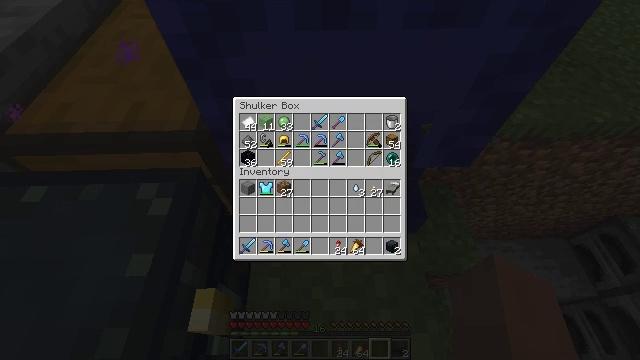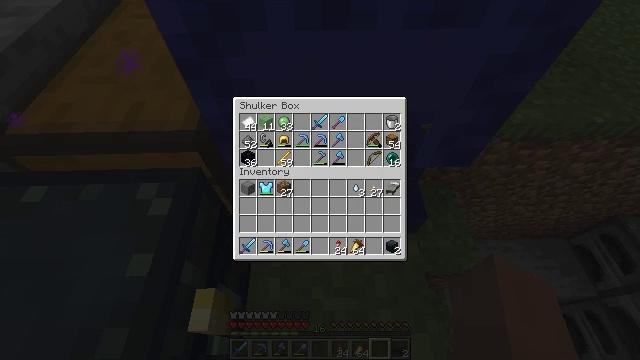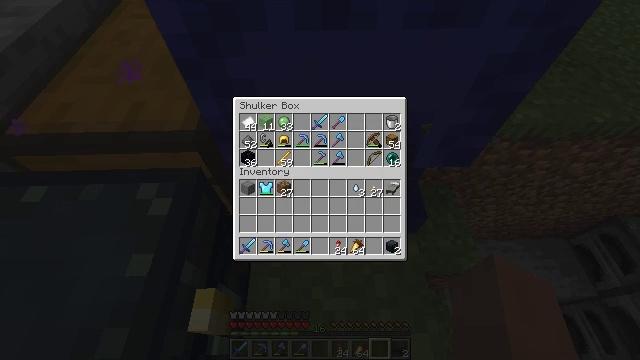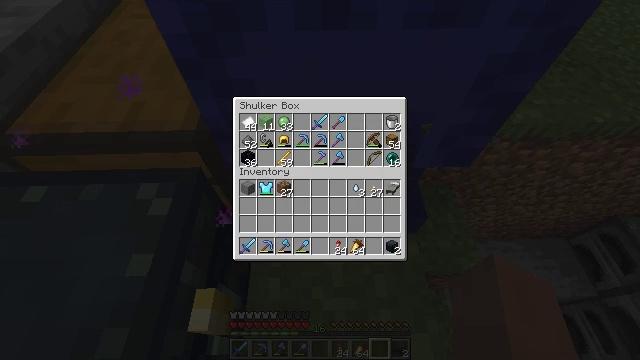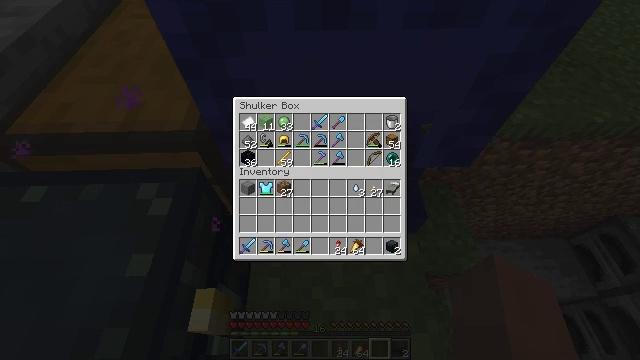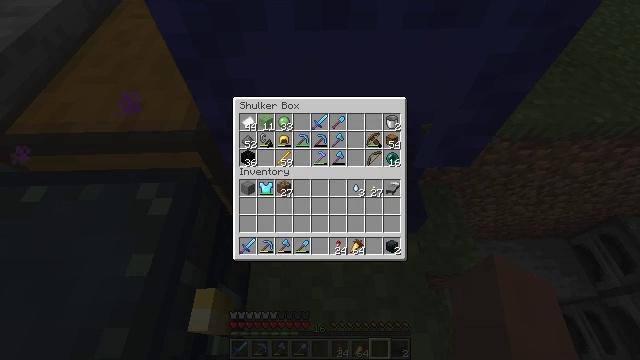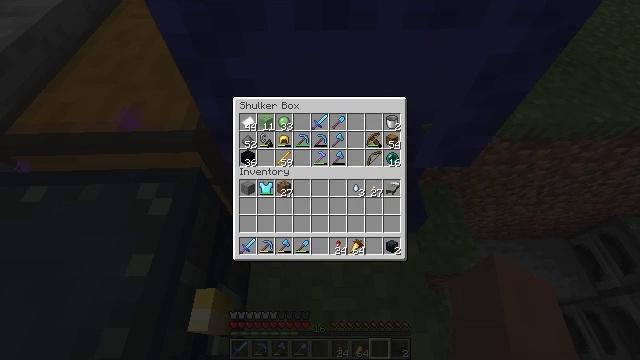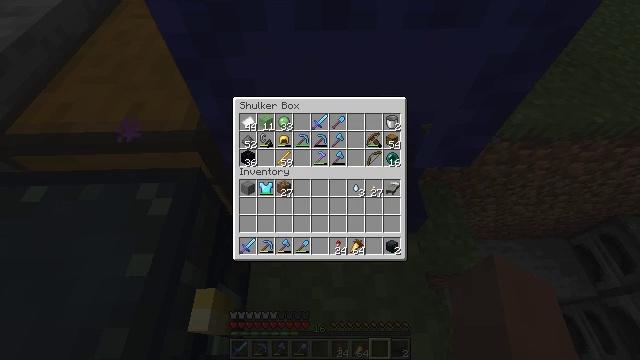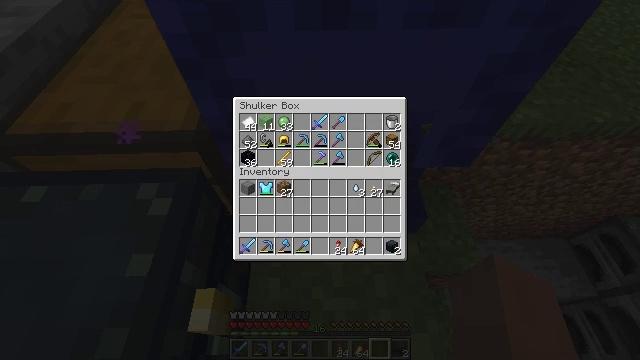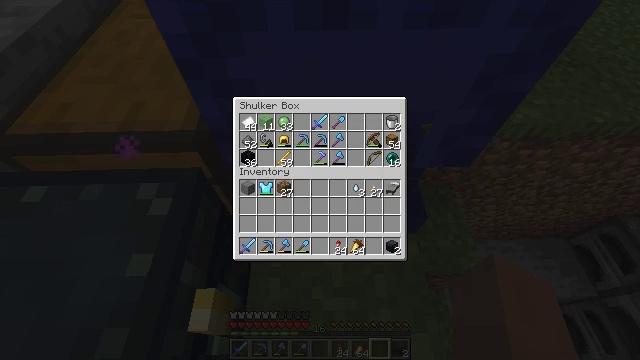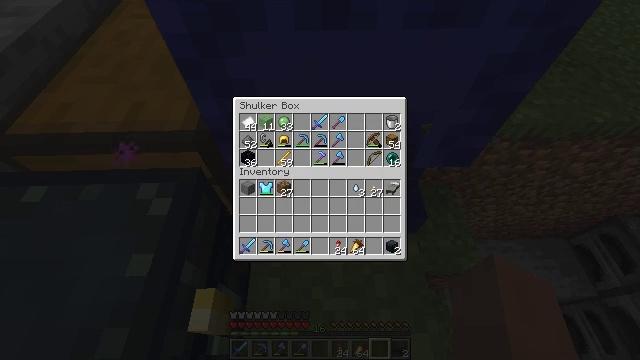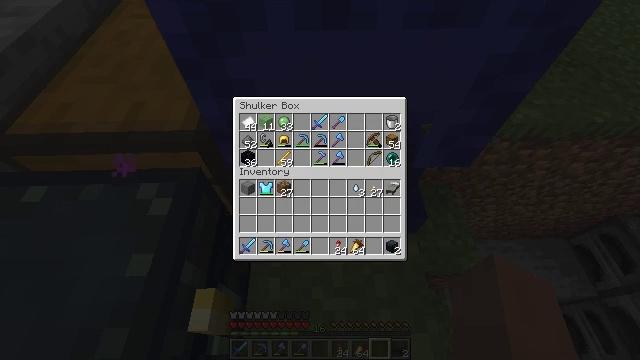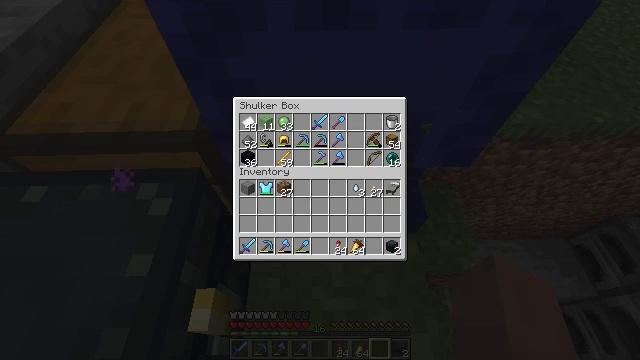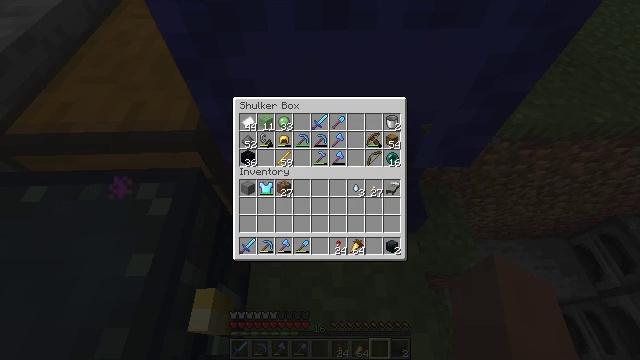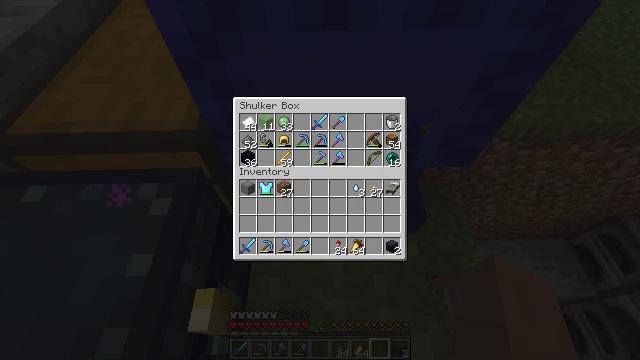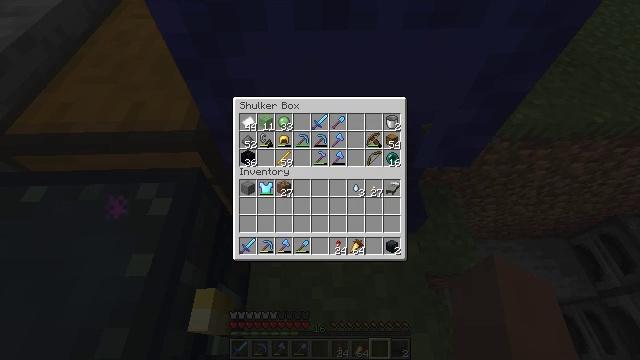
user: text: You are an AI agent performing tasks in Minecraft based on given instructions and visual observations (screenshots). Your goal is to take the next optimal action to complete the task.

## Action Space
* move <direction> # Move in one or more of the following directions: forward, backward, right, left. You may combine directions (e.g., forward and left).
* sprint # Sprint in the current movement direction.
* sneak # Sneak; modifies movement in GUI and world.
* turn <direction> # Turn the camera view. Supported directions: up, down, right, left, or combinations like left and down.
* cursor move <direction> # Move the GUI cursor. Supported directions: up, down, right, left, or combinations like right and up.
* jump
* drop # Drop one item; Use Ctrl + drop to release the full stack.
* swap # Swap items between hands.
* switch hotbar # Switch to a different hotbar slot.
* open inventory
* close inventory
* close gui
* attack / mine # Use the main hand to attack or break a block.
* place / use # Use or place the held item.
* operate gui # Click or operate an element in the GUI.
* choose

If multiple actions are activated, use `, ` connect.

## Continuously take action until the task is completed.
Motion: motion action
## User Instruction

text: Collect the blue shulker box into your inventory.
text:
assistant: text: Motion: no_op
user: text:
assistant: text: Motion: no_op
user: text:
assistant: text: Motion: no_op
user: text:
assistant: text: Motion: no_op
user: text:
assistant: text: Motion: no_op
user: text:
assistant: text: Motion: no_op
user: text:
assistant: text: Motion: no_op
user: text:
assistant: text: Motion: no_op
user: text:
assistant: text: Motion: no_op
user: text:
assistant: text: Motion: no_op
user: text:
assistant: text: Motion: no_op
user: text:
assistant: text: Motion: no_op
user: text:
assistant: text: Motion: no_op
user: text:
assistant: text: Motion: no_op
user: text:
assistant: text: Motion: no_op
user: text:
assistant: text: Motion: no_op
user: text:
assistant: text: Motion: no_op
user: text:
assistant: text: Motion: no_op
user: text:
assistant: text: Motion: no_op
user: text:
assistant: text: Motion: no_op
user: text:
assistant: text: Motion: no_op
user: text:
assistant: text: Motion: no_op
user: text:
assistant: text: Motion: no_op
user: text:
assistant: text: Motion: no_op
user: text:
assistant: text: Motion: no_op
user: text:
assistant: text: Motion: no_op
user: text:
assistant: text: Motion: no_op
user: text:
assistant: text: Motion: no_op
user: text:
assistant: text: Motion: no_op
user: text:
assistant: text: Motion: no_op